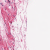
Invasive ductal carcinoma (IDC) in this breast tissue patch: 0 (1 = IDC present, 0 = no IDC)